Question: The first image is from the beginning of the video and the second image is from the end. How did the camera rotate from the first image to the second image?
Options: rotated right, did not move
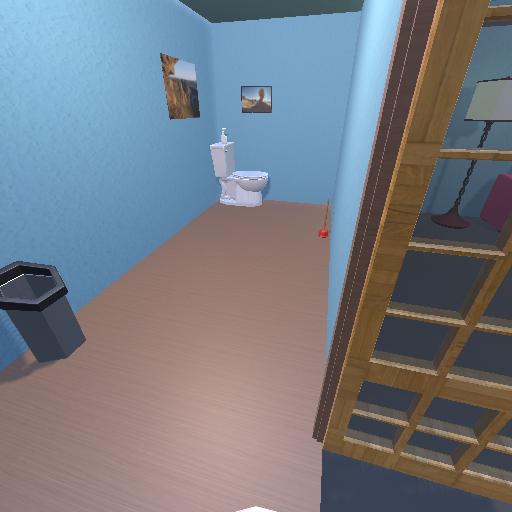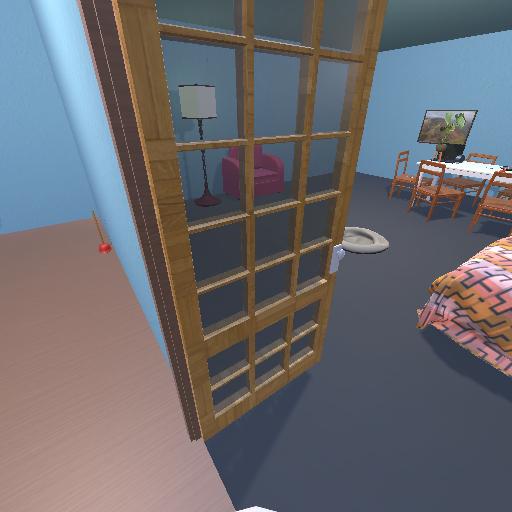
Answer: rotated right